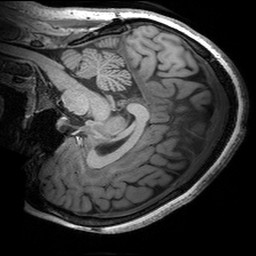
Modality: T1w
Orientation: sagittal
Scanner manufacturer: siemens
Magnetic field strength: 3 T
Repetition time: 2.53 s
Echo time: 0.00299 s